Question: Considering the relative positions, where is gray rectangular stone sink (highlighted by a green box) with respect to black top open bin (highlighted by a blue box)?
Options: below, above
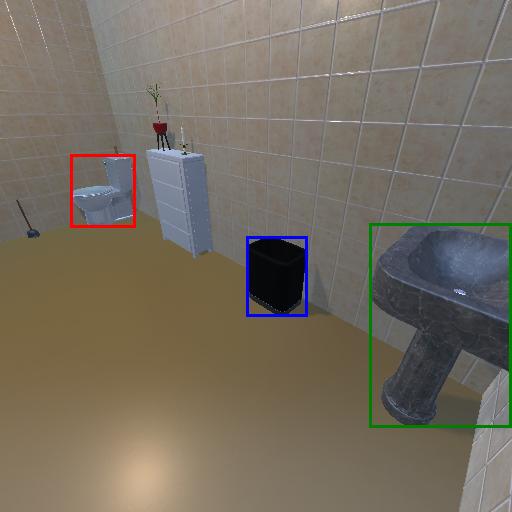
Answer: below